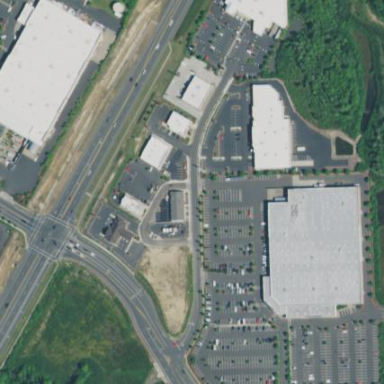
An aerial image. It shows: Retail area.